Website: lowes
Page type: receipt
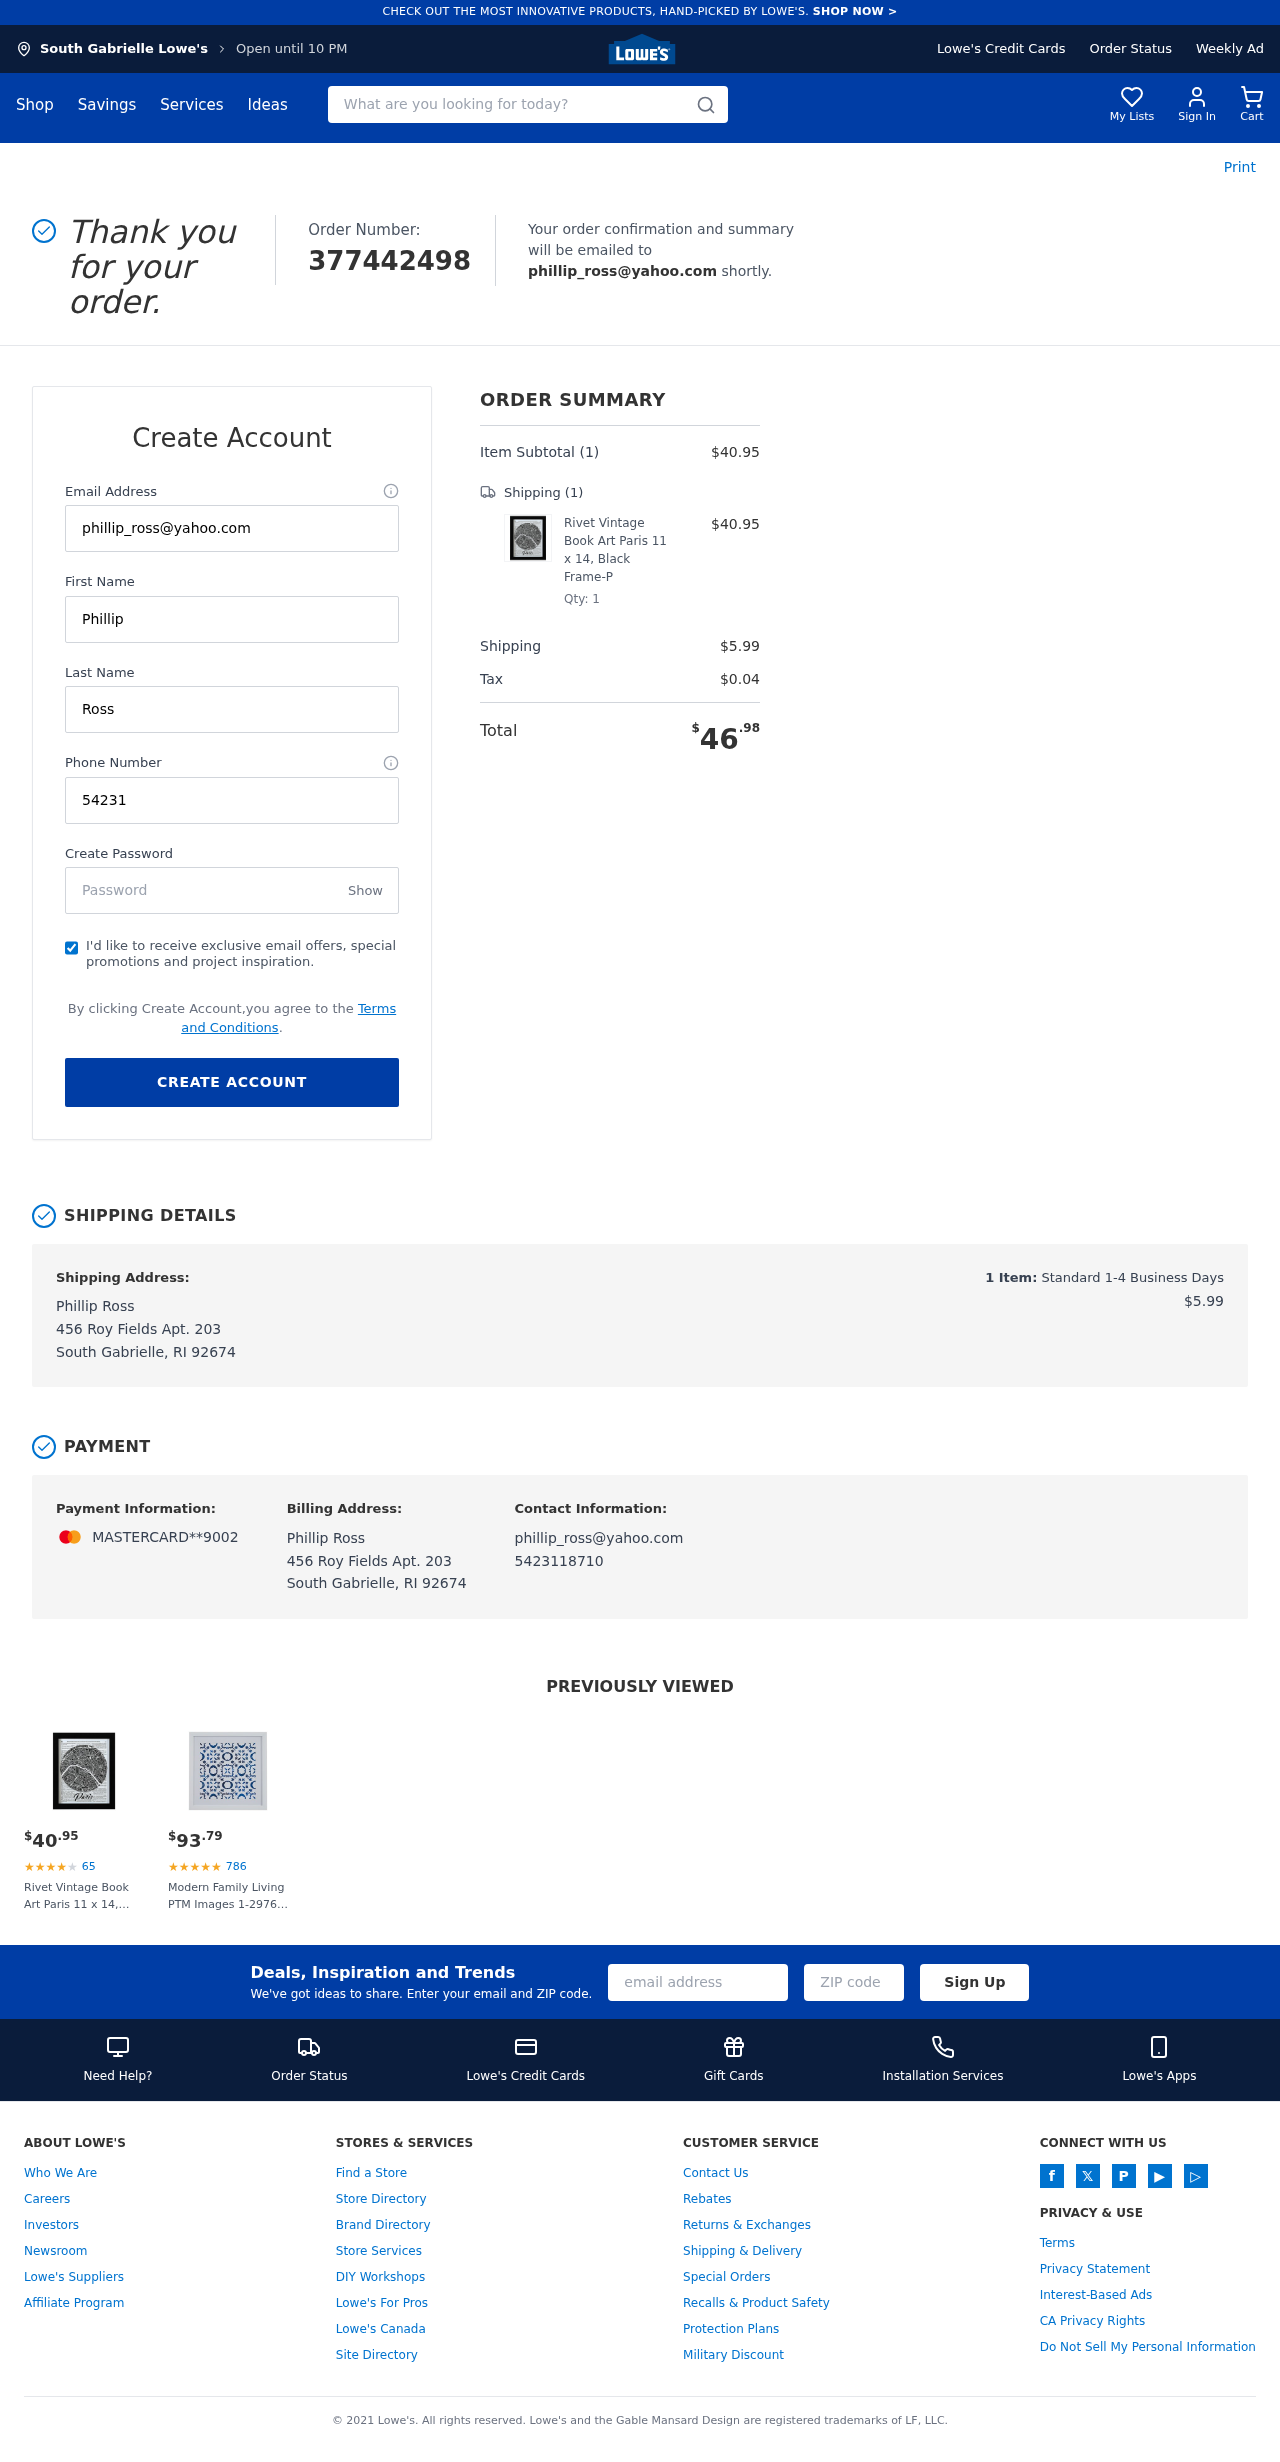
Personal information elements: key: PII_CARD_LAST4
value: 9002
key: PII_CARD_TYPE
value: MASTERCARD
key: PII_CITY
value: South Gabrielle
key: PII_EMAIL
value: phillip_ross@yahoo.com
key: PII_FULLNAME
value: Phillip Ross
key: PII_PHONE
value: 5423118710
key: PII_STREET
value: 456 Roy Fields Apt. 203
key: PII_FIRSTNAME
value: Phillip
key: PII_LASTNAME
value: Ross
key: PII_CITY_STATE_ZIP
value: South Gabrielle, RI 92674
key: PII_FULLNAME2
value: Phillip Ross
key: PII_FULLNAME3
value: Phillip Ross
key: PII_FIRSTNAME2
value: Phillip
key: PII_FIRSTNAME3
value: Phillip
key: PII_LASTNAME2
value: Ross
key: PII_LASTNAME3
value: Ross
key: PII_FIRSTNAME_DERIVED
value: Phillip
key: PII_LASTNAME_DERIVED
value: Ross
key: PII_FULLNAME_DERIVED
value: Phillip Ross
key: PII_NAME_FULL_DERIVED
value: Phillip Ross
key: PII_STREET2
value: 456 Roy Fields Apt. 203
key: PII_CITY_STATE_ZIP2
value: South Gabrielle, RI 92674
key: PII_LOGIN_USERNAME
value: phillip_ross
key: PII_EMAIL2
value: phillip_ross@yahoo.com
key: PII_EMAIL3
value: phillip_ross@yahoo.com
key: PII_LOGIN_USERNAME2
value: phillip_ross
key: PII_LOGIN_USERNAME3
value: phillip_ross
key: PII_PHONE_LINE
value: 8710
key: PII_PHONE_SUFFIX
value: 8710
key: PII_PHONE2
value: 5423118710
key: PII_PHONE3
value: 5423118710
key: PII_PHONE_NUMERIC
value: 5423118710
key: PII_PHONE_LINE_NUMERIC
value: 8710
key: PII_PHONE_SUFFIX_NUMERIC
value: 8710
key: PII_PHONE2_NUMERIC
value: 5423118710
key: PII_PHONE3_NUMERIC
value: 5423118710
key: PII_PHONE_DIGITS
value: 5423118710
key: PII_PHONE_LAST4
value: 8710
Product elements: key: PRODUCT1_NAME
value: Rivet Vintage Book Art Paris 11 x 14, Black Frame-P
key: PRODUCT1_PRICE
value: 40.95
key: PRODUCT1_QUANTITY
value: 1
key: PRODUCT2_NAME
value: Modern Family Living PTM Images 1-29769 Collection Framed and matted giclee Print on Paper Under Gla
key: PRODUCT2_NUM_RATINGS
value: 786
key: PRODUCT2_PRICE
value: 93.79
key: PRODUCT1_PRICE2
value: $40.95
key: PRODUCT1_RATING2
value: ★
★
★
★
★
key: PRODUCT1_NUM_RATINGS2
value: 65
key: PRODUCT1_NAME2
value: Rivet Vintage Book Art Paris 11 x 14, Black Frame-P
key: PRODUCT2_RATING
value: ★
★
★
★
★
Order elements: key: ORDER_ID
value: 377442498
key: ORDER_NUM_ITEMS
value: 1
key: ORDER_SUBTOTAL
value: $40.95
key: ORDER_NUM_ITEMS2
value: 1
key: ORDER_SHIPPING_COST
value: $5.99
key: ORDER_TAX
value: $0.04
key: ORDER_TOTAL
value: $46.98
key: ORDER_NUM_ITEMS3
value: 1
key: ORDER_SHIPPING_COST2
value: $5.99
Search elements: key: HEADER_SEARCH
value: What are you looking for today?